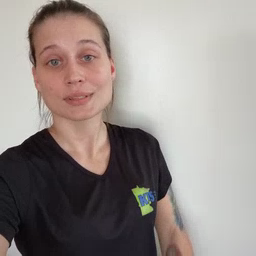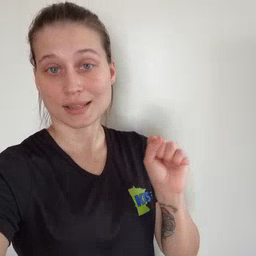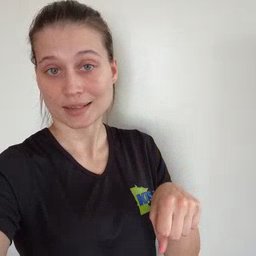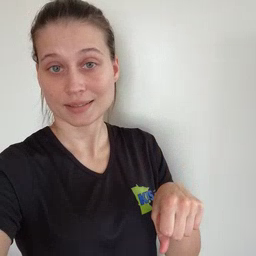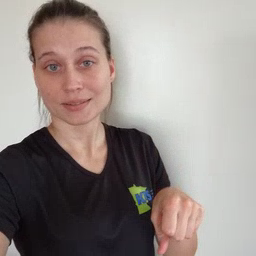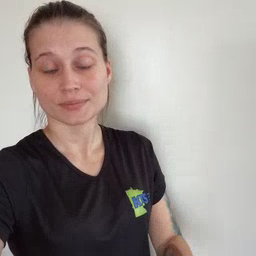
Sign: can